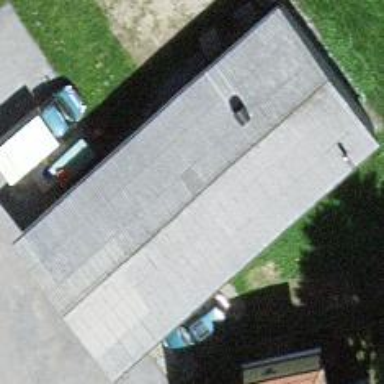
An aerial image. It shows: Garage building.